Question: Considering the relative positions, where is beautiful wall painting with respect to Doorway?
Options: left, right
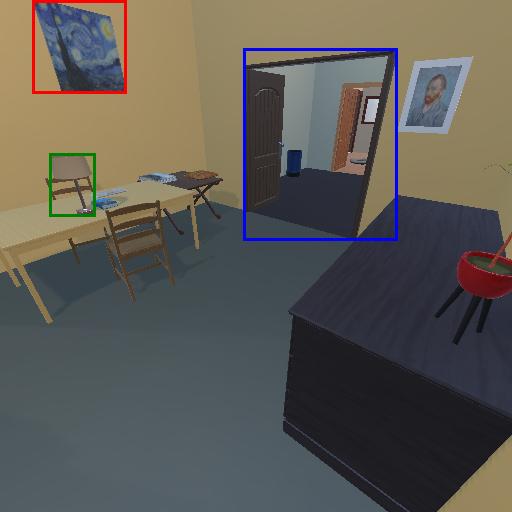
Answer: left